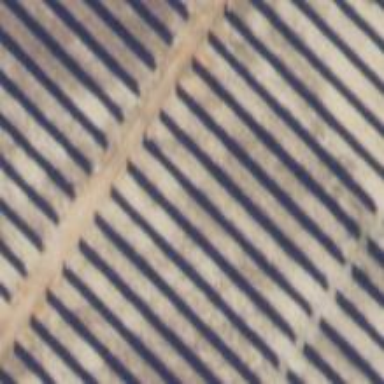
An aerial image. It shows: Solar power generator with photovoltaic panels.